Interaction volume radius: 5 \u00c5
Interaction volume height: 25 \u00c5
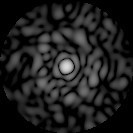
Disorder parameter: 0.8375